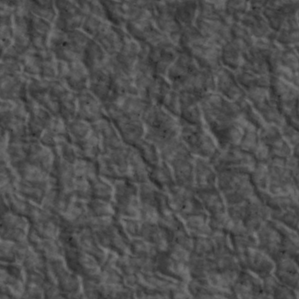
Label: non_frost